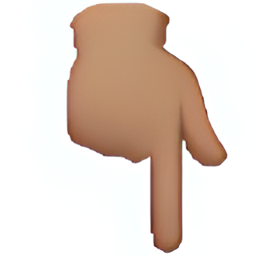
Name: white down pointing backhand index
Emoji: 👇🏽
Group: People & Body
Sub-group: hand-single-finger